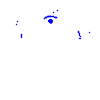
Particle: pion